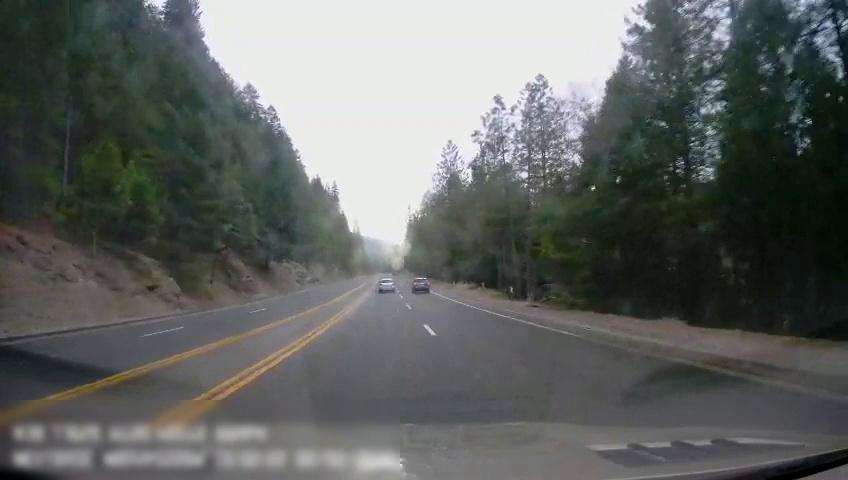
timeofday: Day
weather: Cloudy
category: Drivable Space
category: Vehicles | Car
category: Vehicles | Car
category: Lanes | Alternate Lane
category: Lanes | Alternate Lane
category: Lanes | Alternate Lane
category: Lanes | Current Lane
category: Lanes | Current Lane
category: Lanes | Alternate Lane